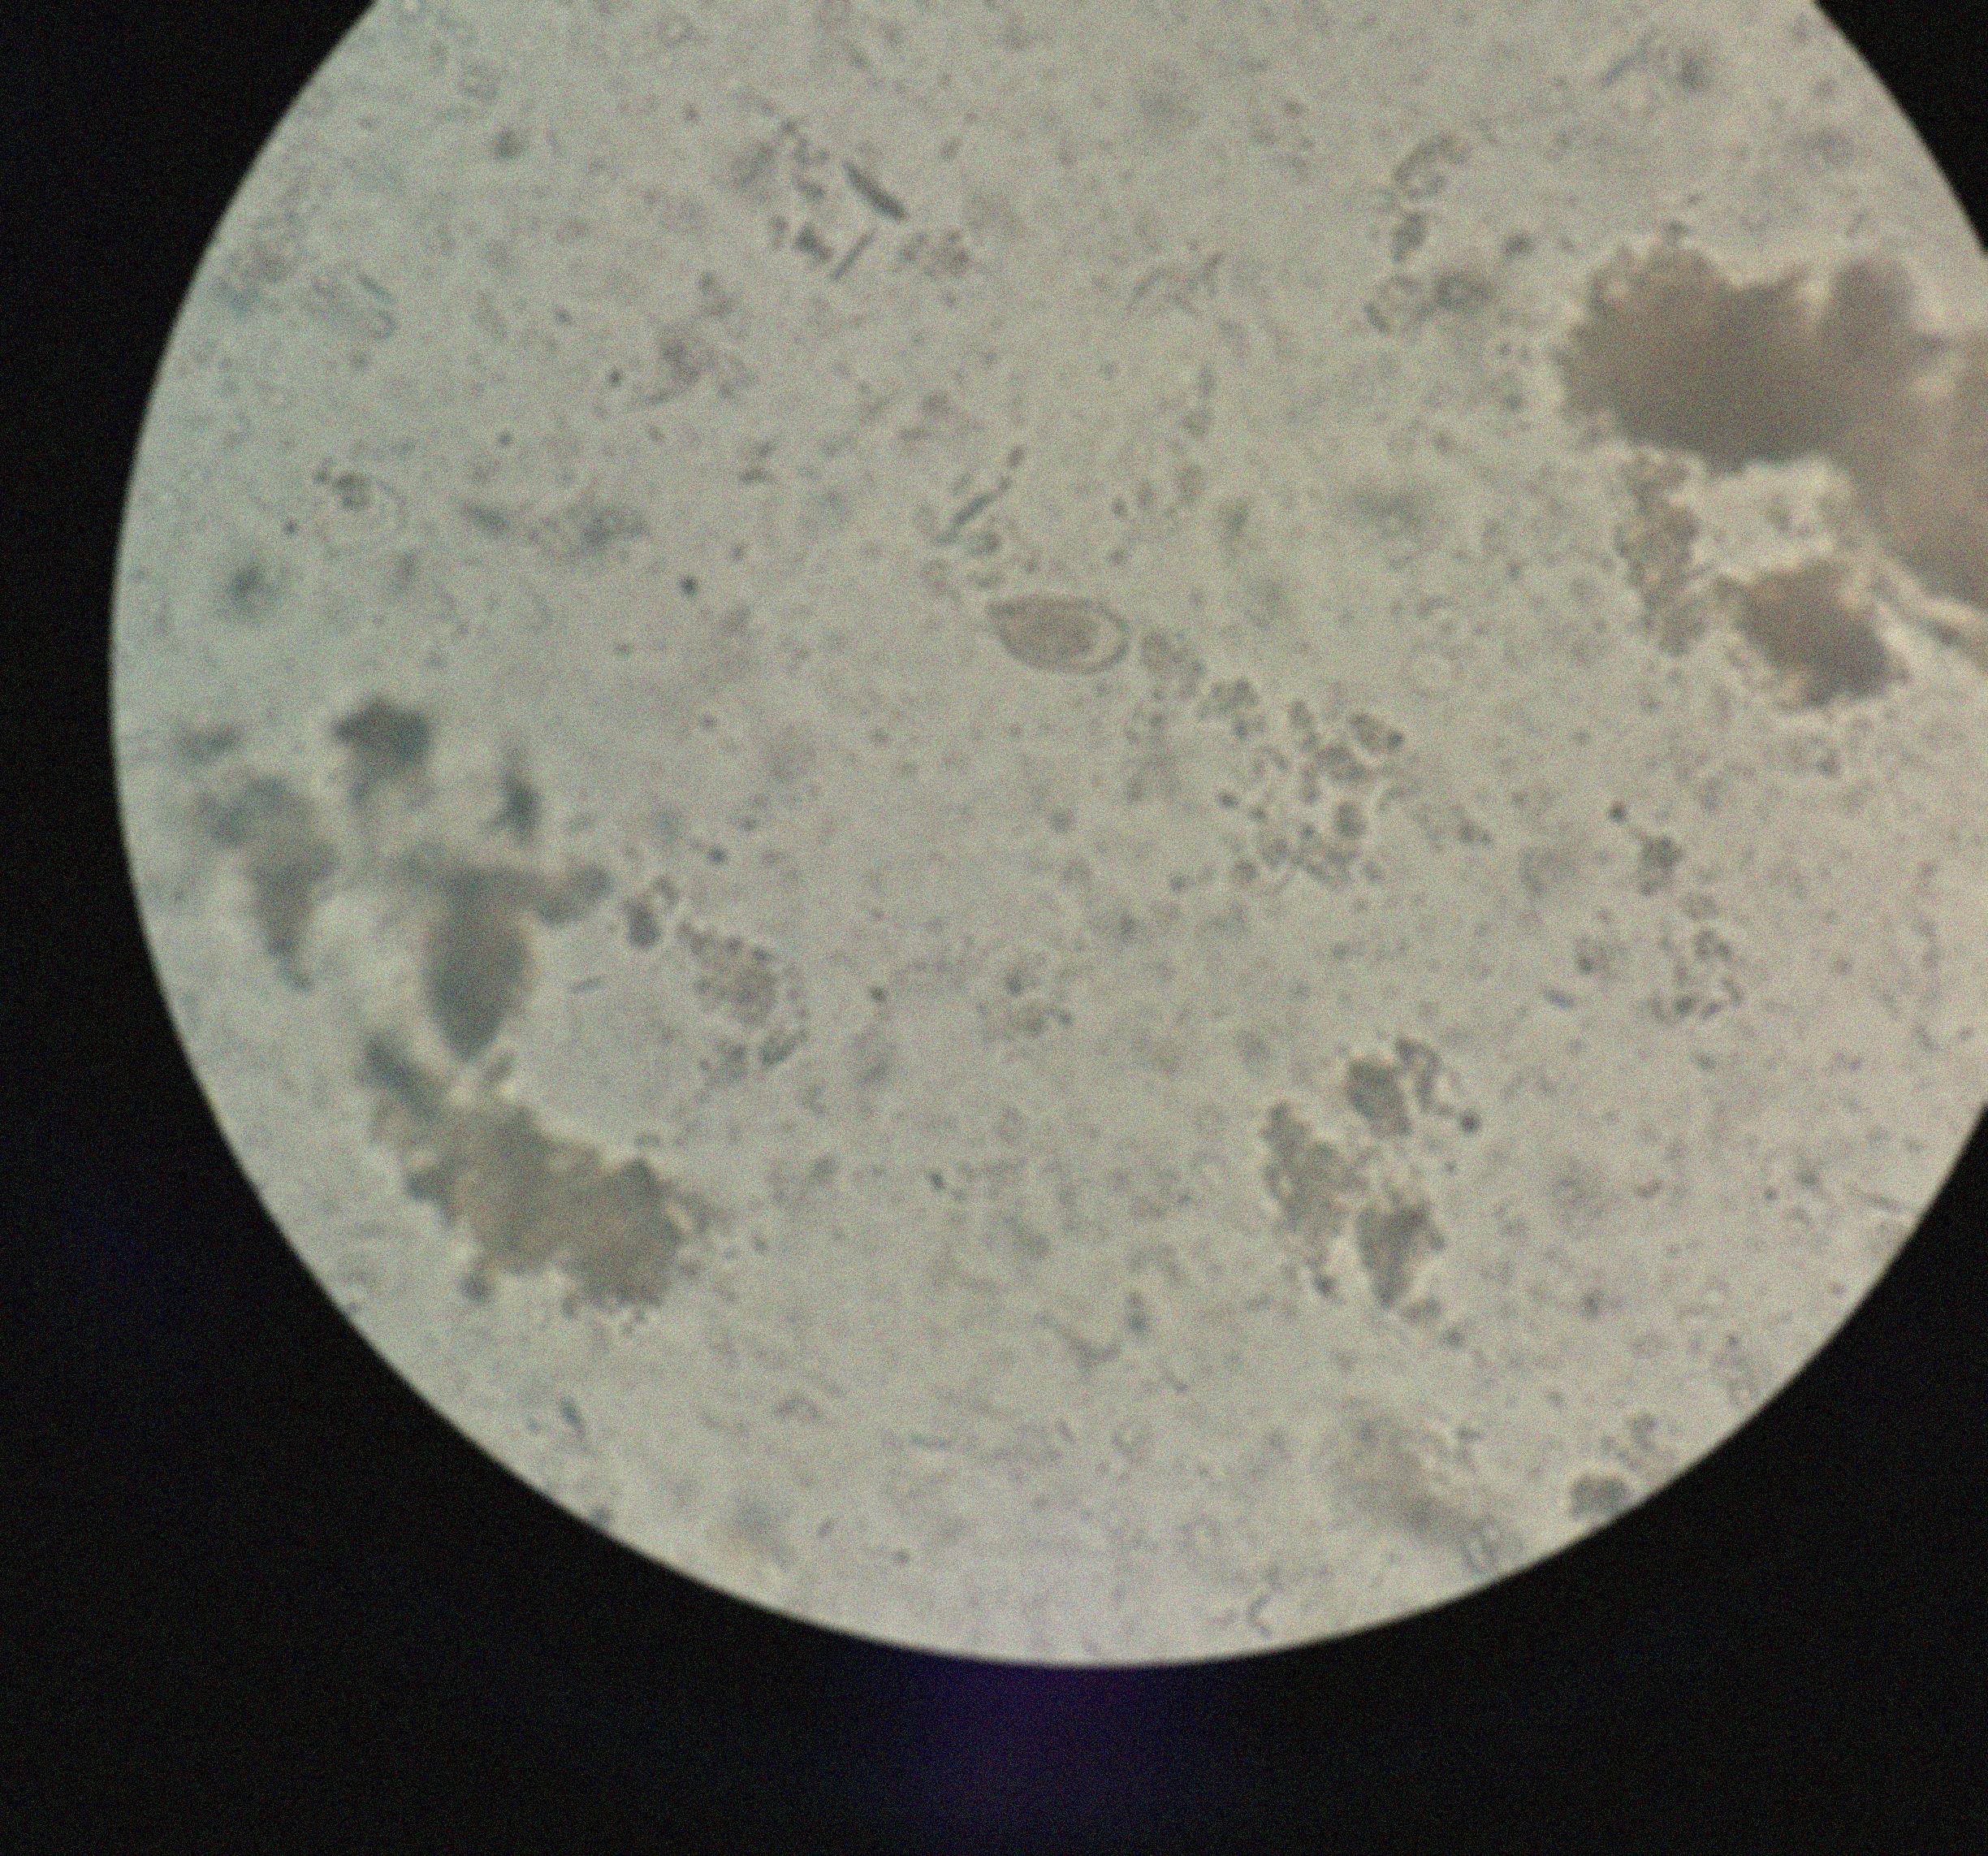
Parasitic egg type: Capillaria philippinensis